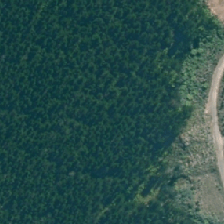
Land cover: harvested_forest